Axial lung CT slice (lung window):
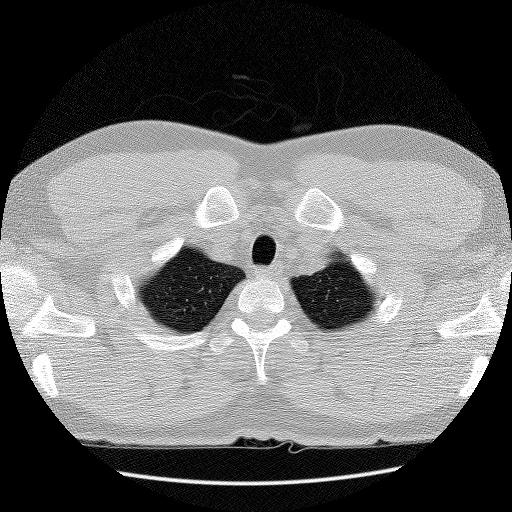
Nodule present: no